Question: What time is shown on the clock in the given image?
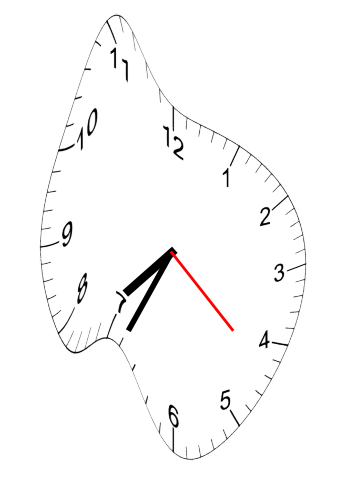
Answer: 07:34:22